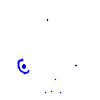
Particle: proton